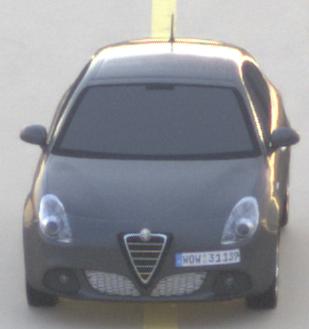
Make: Alfa Romeo
Model: Giulietta 1.4 TB 16V
Detailed model: Giulietta (940)
Model produced from: 2010/05
Model produced until: 2013/03
Doors: 5
Color: gray
Road condition: dry road
Daytime: sunrise or sunset
Contrast: low contrast